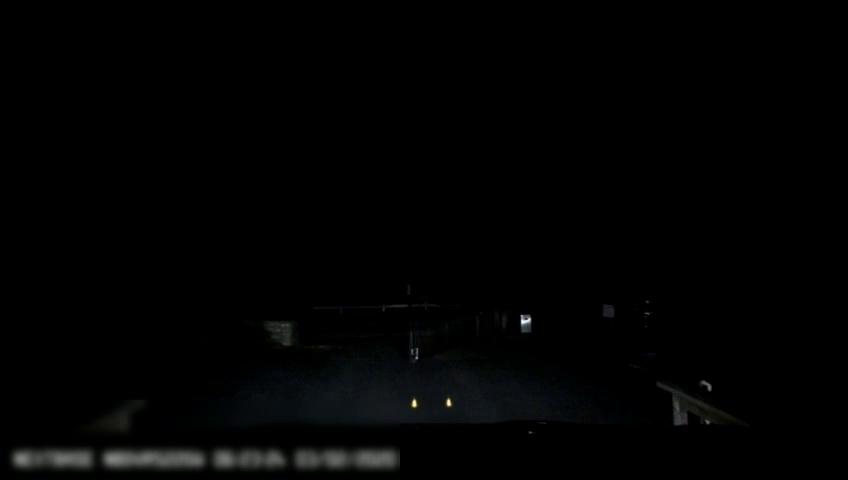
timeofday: Night
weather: Other
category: Drivable Space